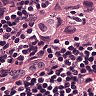
Metastatic tissue present: yes